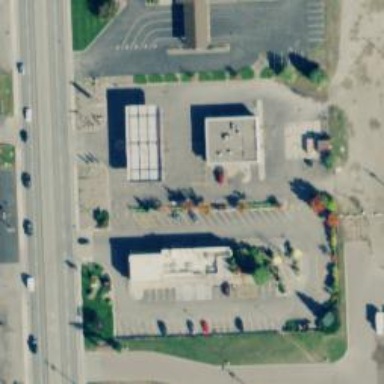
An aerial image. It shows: Convenience shop.